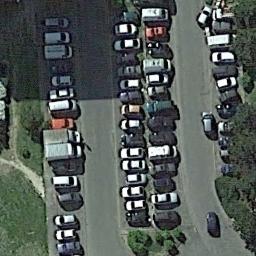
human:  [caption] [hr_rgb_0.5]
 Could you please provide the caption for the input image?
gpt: The parking lot has some cars arranged neatly in lines .

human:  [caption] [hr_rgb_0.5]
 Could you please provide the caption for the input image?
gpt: The parking lot is full of cars between some trees and grass .

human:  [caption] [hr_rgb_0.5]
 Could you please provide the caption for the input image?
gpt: There are many cars in the parking lot .

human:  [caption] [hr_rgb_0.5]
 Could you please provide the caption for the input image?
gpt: There are many yellow signs in the parking lot .

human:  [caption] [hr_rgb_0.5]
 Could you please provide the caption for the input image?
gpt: There are some green trees beside the parking lot .